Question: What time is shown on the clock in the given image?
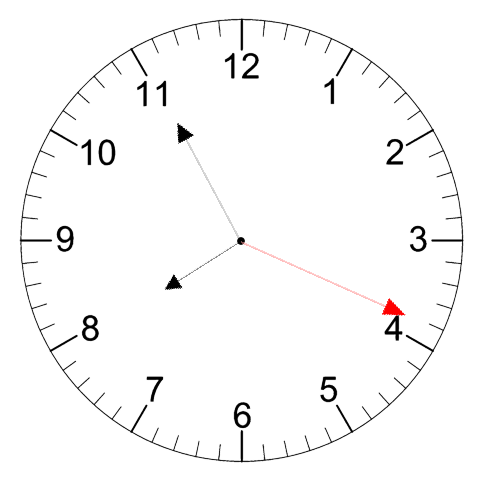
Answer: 07:55:19